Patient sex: F
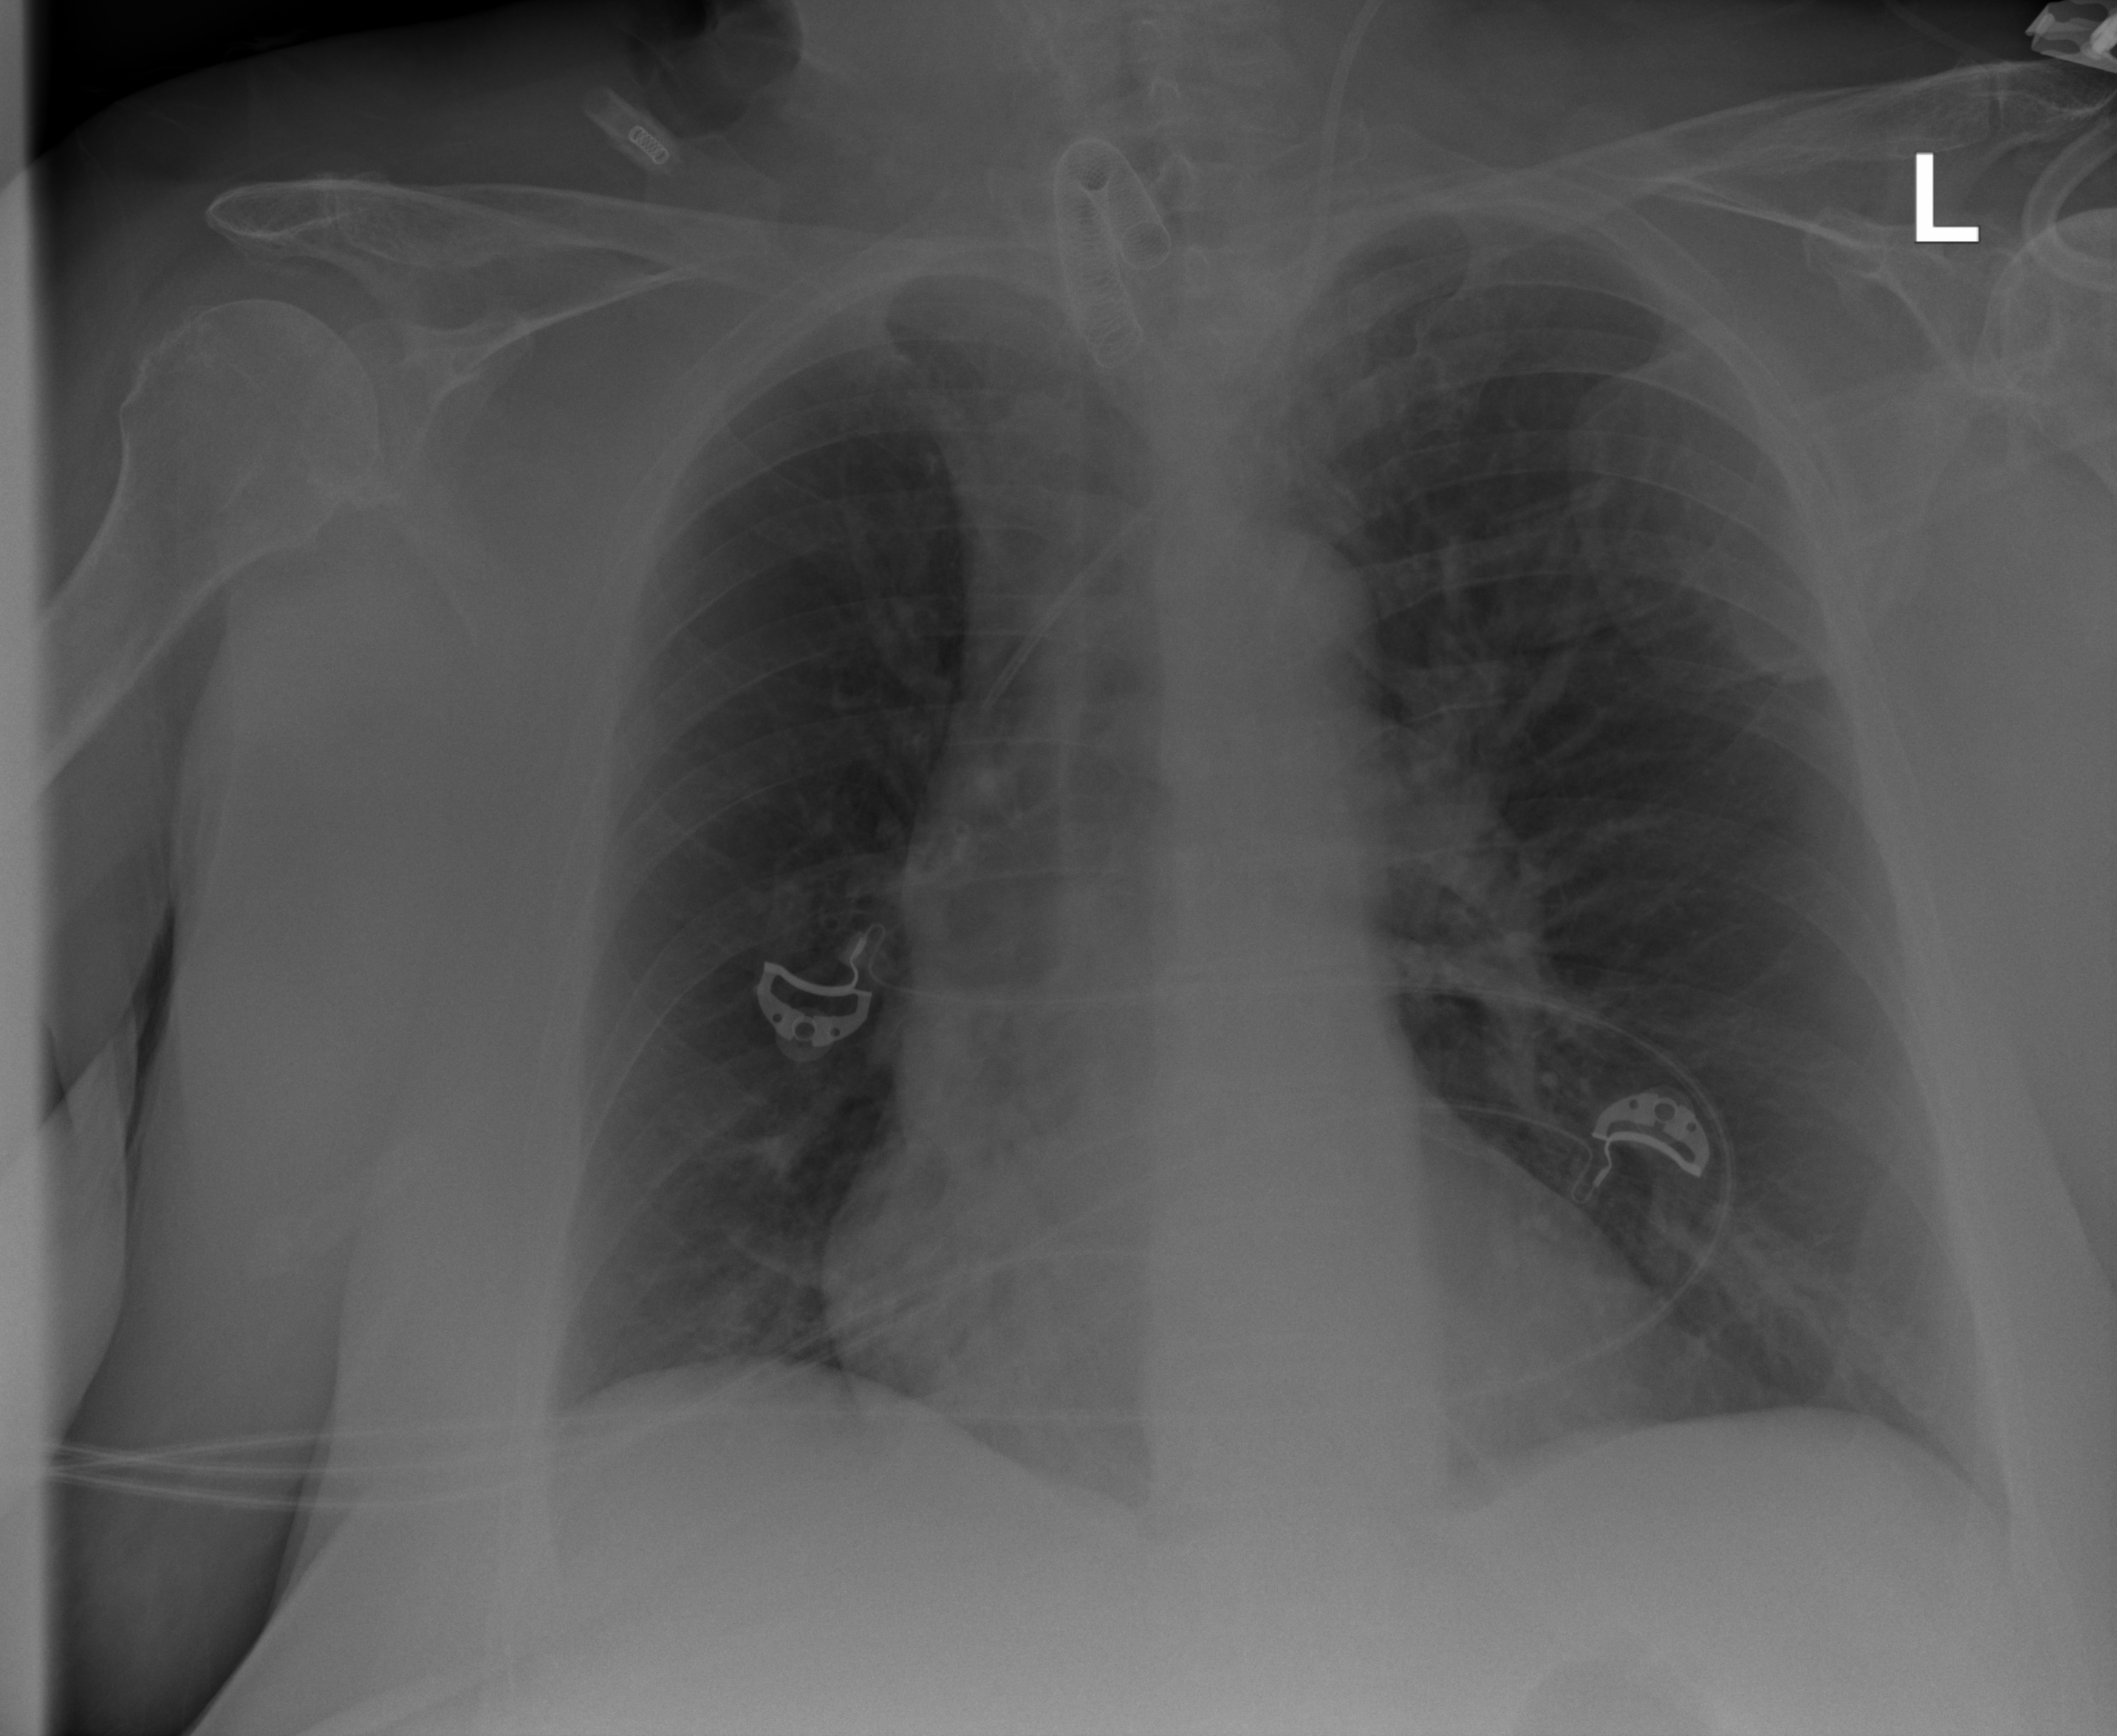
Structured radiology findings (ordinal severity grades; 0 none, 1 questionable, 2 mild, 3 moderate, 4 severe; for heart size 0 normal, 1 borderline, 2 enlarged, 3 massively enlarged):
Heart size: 1
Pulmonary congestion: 1
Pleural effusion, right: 0
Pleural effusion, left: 0
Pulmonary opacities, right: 0
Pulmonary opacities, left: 0
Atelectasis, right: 2
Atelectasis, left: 2